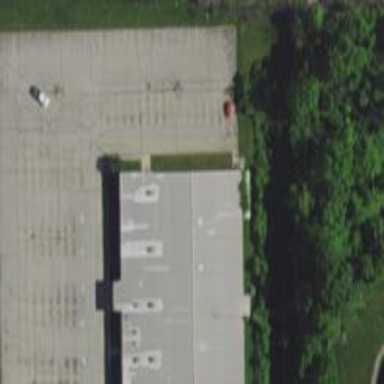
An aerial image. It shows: Building housing bowling alley.